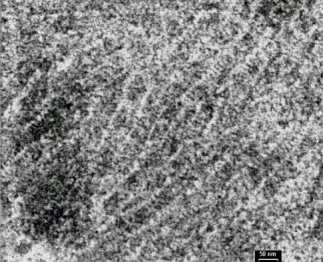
The tubular structures of 26 nanometers (x36000).
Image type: pathology (h&e)